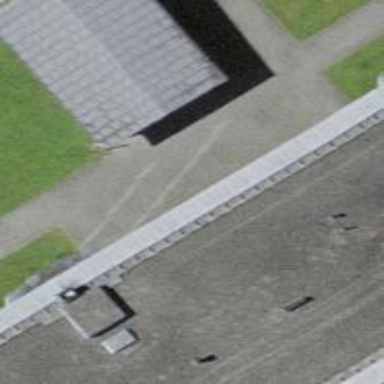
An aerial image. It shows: Footway made of paving stones.